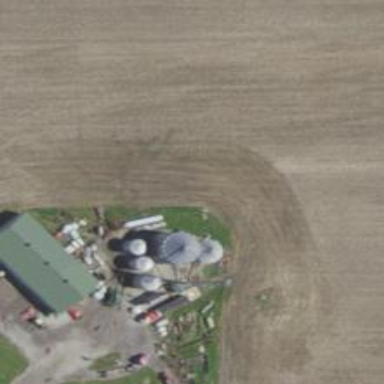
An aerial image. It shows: Silo.